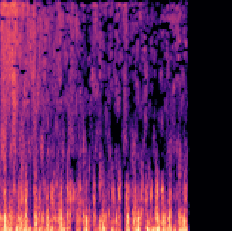
Sound class: Fire crackling